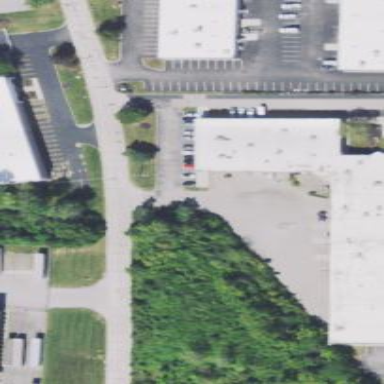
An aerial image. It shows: Warehouse.